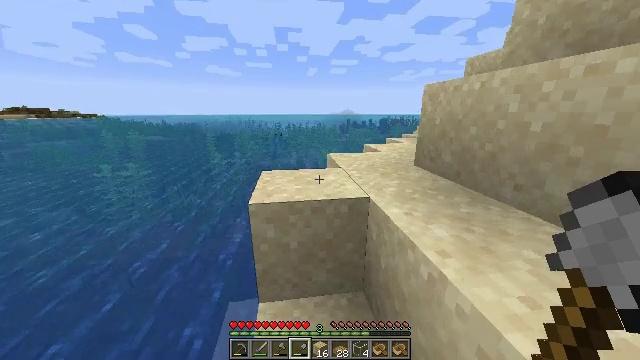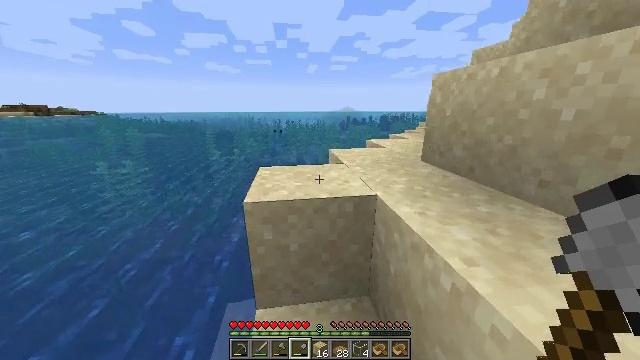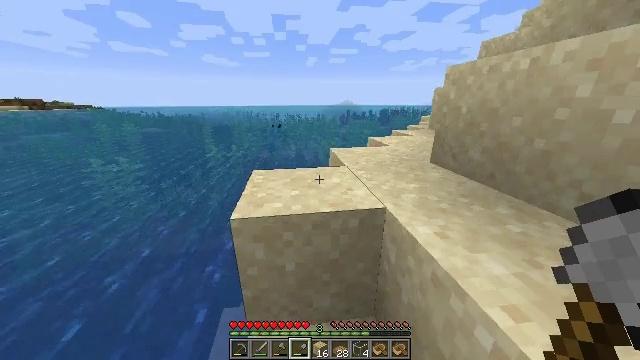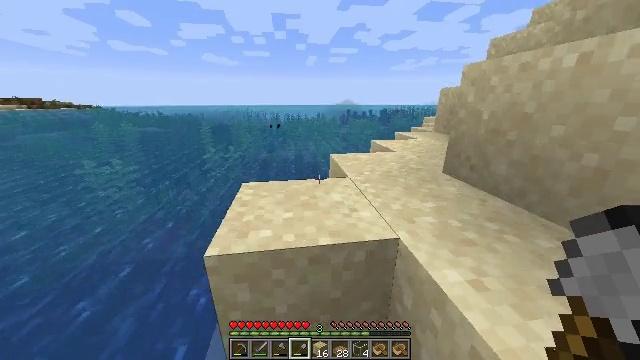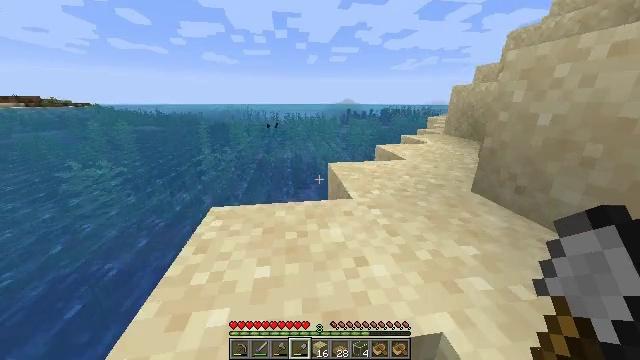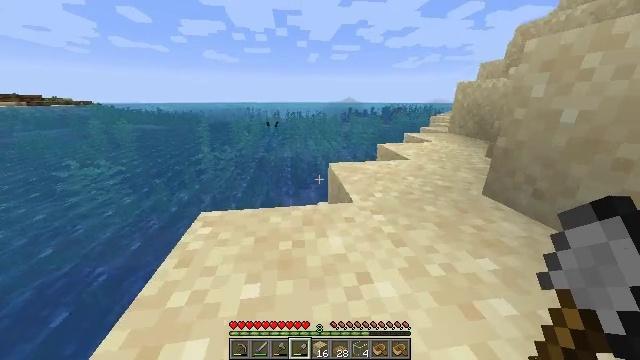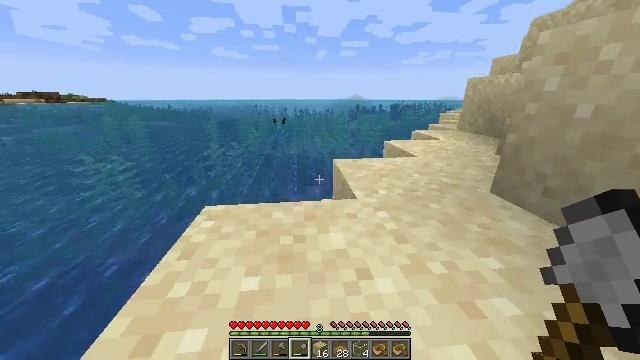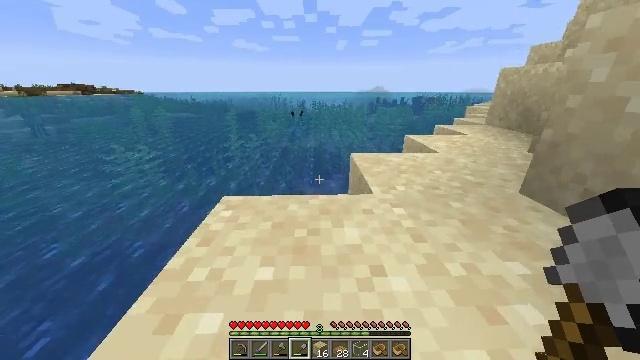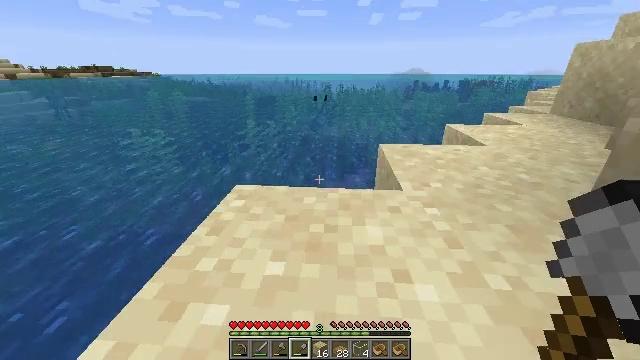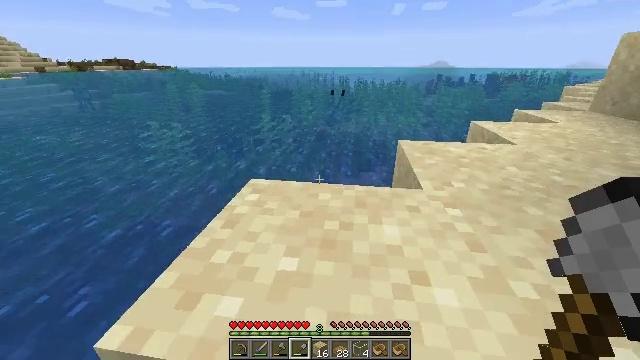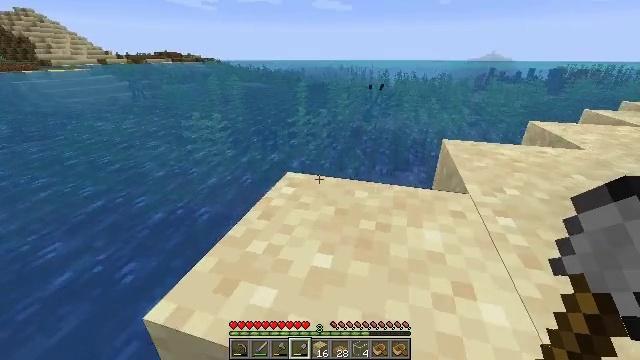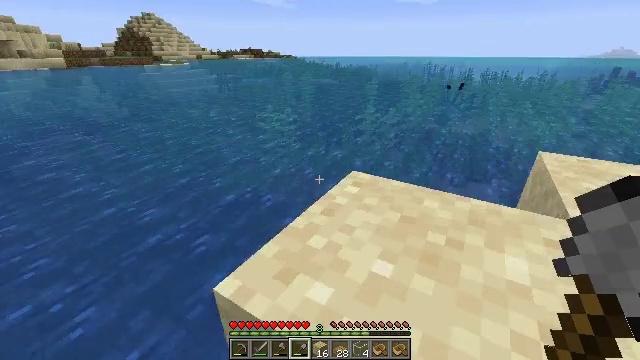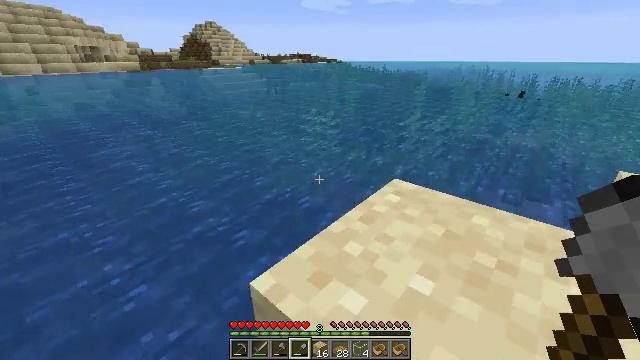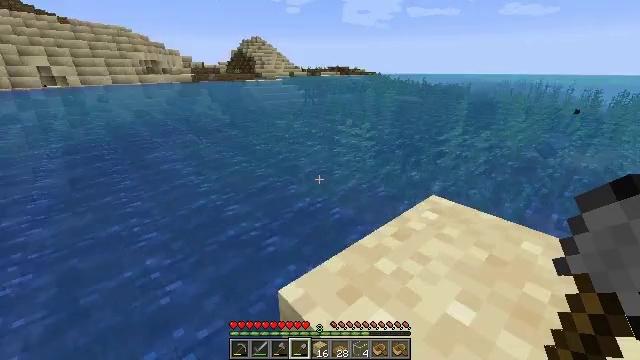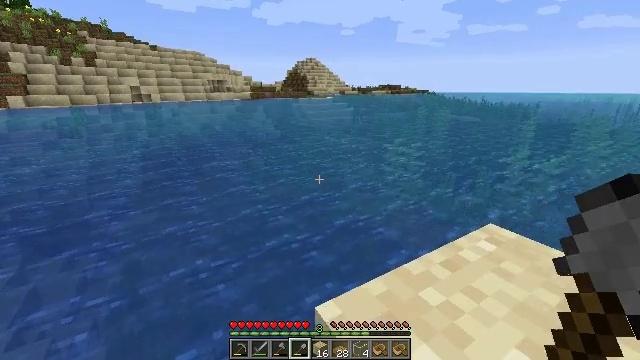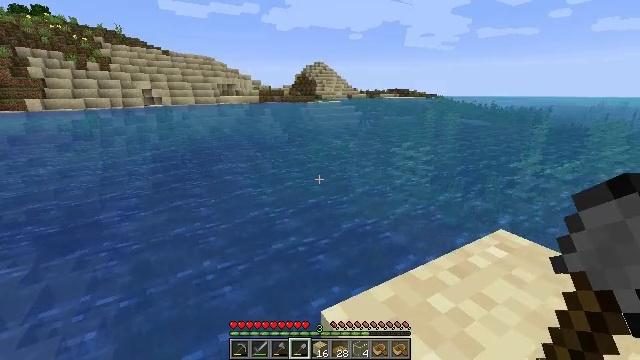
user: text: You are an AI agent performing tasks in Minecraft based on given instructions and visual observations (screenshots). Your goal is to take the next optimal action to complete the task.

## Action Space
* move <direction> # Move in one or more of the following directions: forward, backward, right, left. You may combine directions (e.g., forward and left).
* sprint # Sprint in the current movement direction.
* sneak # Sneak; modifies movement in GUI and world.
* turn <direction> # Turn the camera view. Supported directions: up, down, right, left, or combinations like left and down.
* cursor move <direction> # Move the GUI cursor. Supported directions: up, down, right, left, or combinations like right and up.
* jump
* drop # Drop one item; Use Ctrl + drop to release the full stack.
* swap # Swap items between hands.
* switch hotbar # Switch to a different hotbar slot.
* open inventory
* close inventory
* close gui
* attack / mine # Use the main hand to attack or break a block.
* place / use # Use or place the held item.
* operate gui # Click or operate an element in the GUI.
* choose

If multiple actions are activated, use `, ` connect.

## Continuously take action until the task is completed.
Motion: motion action
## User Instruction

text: Gather some oak planks.
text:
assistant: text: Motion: move forward, sprint
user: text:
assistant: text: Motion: move forward, sprint, turn down
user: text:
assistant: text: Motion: move forward, sprint
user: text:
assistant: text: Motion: move forward, sprint
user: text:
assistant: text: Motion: move forward, sprint
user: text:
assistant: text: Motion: move forward, sprint, turn left
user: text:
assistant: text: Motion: move forward, sprint, turn left and down
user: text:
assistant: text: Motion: move forward, sprint, turn left and down
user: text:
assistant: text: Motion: move forward, sprint, turn left
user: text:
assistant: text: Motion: move forward, sprint, turn left
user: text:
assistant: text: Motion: sprint, turn left
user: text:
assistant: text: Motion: turn left
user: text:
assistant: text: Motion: turn left and up
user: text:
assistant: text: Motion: turn left and up
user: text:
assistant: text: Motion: turn left
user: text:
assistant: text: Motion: no_op
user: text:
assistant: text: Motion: no_op
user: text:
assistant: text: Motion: no_op
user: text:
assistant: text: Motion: no_op
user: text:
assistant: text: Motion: no_op
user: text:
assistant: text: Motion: turn up
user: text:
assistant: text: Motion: turn up
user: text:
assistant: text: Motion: no_op
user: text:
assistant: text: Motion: no_op
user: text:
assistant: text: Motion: no_op
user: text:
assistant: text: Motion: no_op
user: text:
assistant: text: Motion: no_op
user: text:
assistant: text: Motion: no_op
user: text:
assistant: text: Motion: no_op
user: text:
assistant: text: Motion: no_op